Chest X-ray:
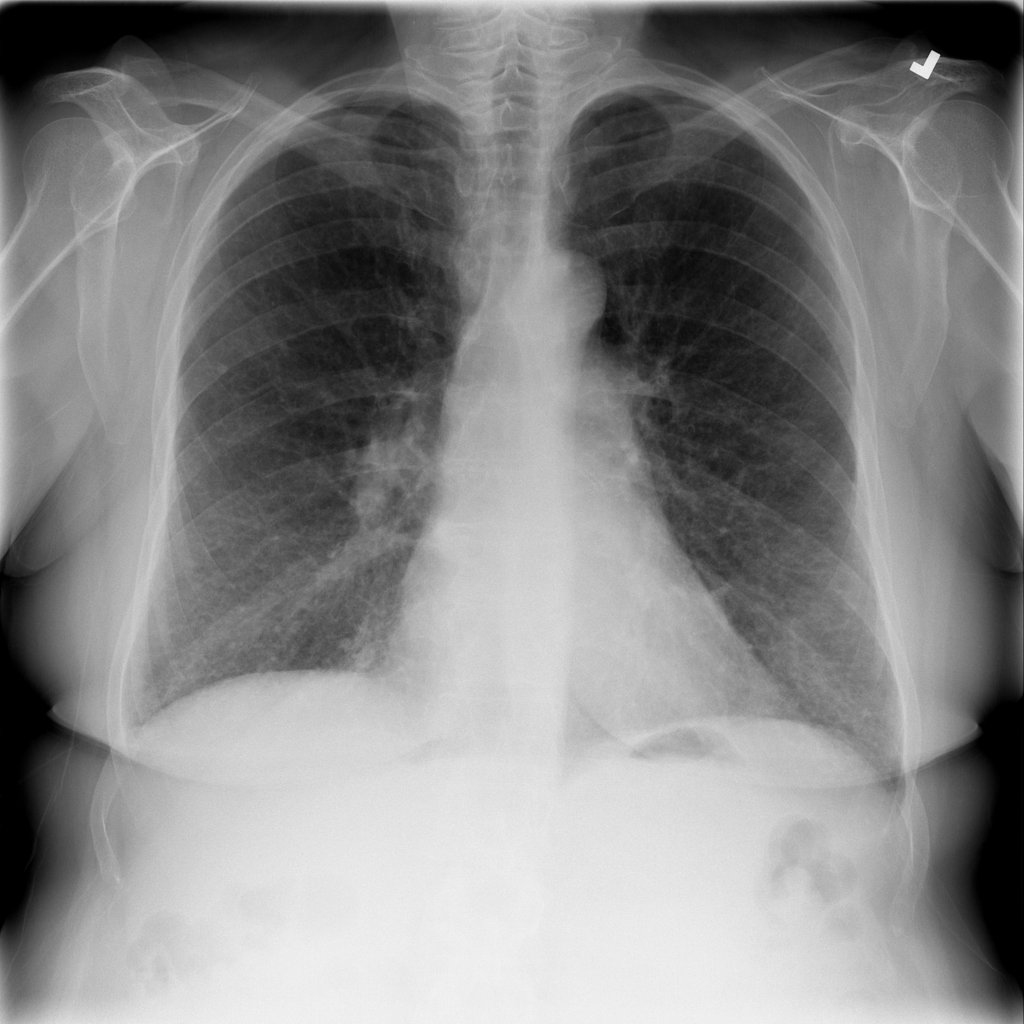
Findings: Calcification
No abnormal finding: no